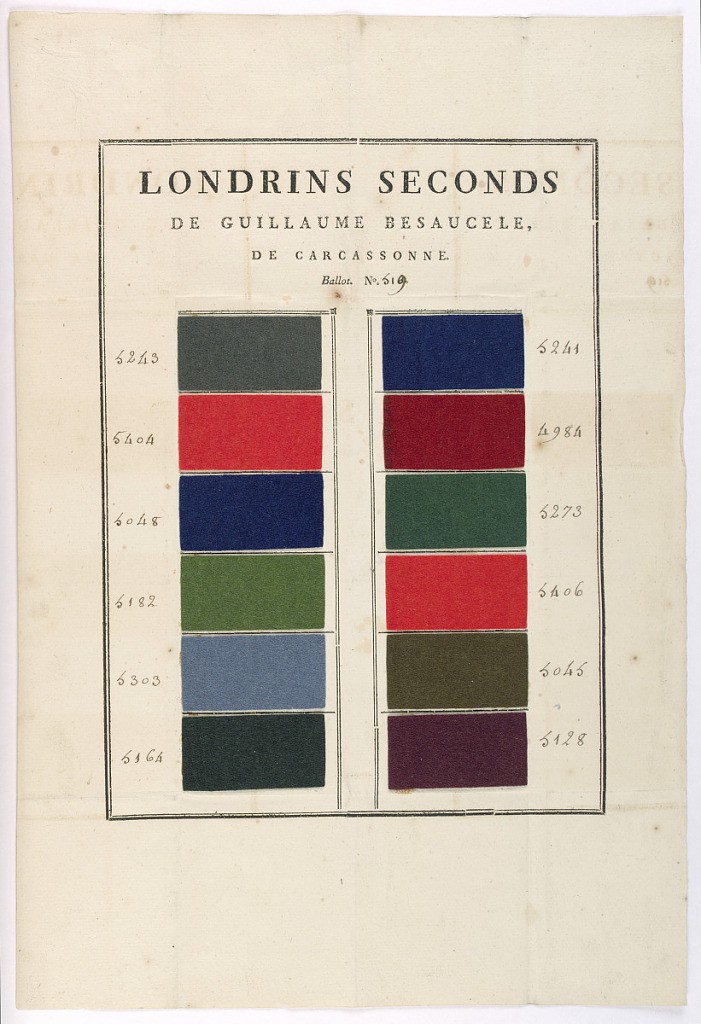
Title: Sample sheet
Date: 1700–1775
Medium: wool, paper Technique: fulled
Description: Sheet of paper pasted with double row of 12 samples of wollen cloth with felted surfaces in reds, greens, browns, grey, and blues. Stamped heading: "LONDRINS SECONDS DE GUILLAUME BESAUCELE DE CARCASSONNE. BALLOT. No 519."